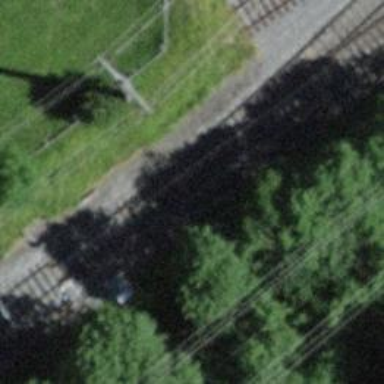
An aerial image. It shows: Railway switch.